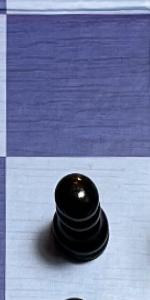
Label: Pawn_Black